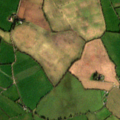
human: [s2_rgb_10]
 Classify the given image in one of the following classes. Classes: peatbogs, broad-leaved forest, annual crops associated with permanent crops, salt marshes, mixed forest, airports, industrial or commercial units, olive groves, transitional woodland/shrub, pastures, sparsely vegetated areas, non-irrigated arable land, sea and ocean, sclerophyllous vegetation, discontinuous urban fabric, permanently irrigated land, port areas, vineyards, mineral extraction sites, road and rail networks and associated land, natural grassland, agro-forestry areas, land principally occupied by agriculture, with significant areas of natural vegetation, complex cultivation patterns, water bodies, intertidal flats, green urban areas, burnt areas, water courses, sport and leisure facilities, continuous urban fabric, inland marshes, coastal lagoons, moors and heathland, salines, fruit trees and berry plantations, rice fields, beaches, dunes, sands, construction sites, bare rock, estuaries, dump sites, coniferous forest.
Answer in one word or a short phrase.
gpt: non-irrigated arable land, pastures